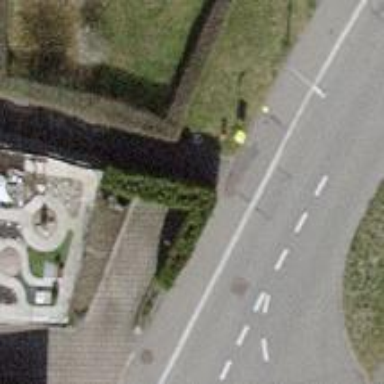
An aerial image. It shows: Post box.